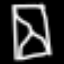
Label: hourglass